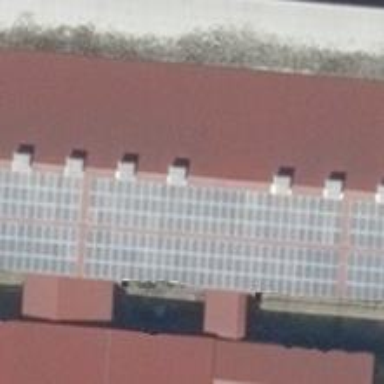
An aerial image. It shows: Solar photovoltaic panel generator producing electricity in small installation.